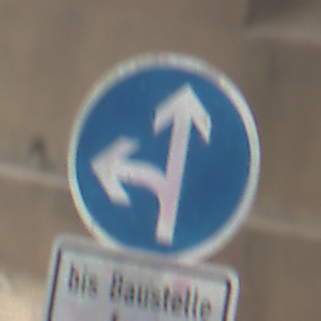
Verkehrszeichen: VorgeschriebeneFahrtrichtungGeradeausOderLinks
Zusatzzeichen unten: SonstigeFahrzeugePersonengruppenFrei2
Umgebung: Roofed, Beach
Tageszeit: Midday
Wetter: Overcast
Licht: Natural
Jahreszeit: NotSpecified
Kontrast: LowContrast